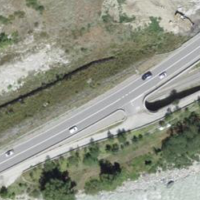
EUNIS habitat code: 56
Species observed at this site:
Campanula glomerata